Question: Air quality score?
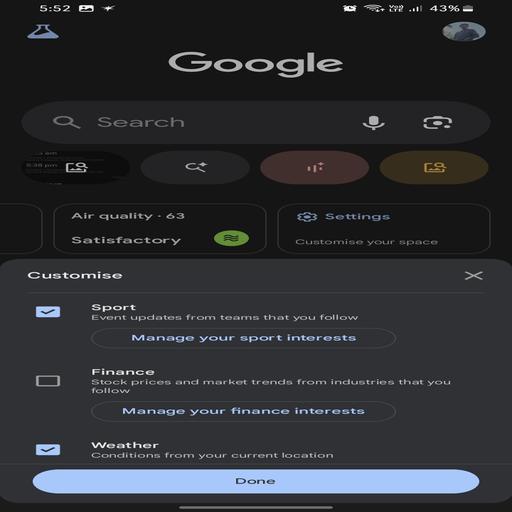
Answer: 63